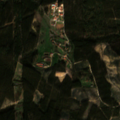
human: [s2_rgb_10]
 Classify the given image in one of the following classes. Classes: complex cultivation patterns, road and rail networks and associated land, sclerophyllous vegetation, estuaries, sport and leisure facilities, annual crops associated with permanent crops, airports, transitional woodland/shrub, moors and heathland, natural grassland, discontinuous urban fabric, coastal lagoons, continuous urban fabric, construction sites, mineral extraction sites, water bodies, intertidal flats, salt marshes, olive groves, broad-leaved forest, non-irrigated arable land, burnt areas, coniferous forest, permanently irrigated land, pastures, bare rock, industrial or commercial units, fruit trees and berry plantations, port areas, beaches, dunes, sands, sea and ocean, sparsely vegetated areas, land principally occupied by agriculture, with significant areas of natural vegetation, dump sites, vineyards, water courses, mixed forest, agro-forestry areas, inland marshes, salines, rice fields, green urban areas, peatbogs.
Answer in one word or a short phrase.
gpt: complex cultivation patterns, broad-leaved forest, mixed forest